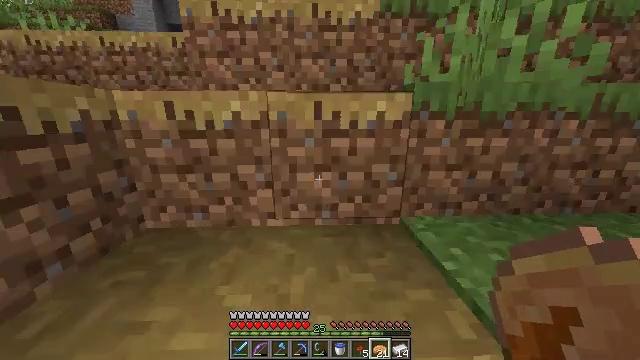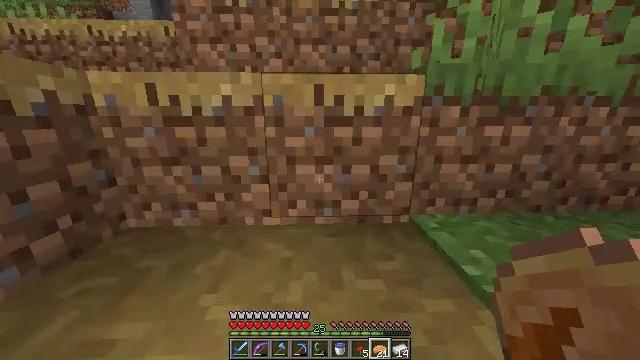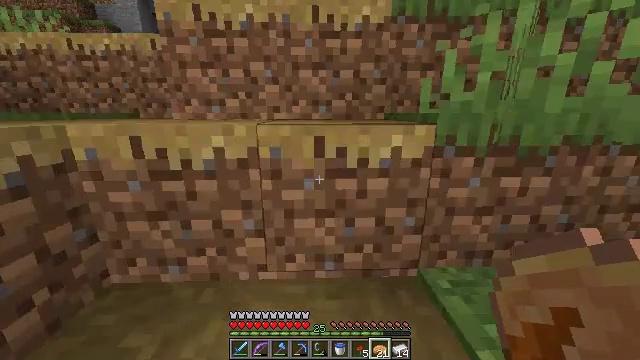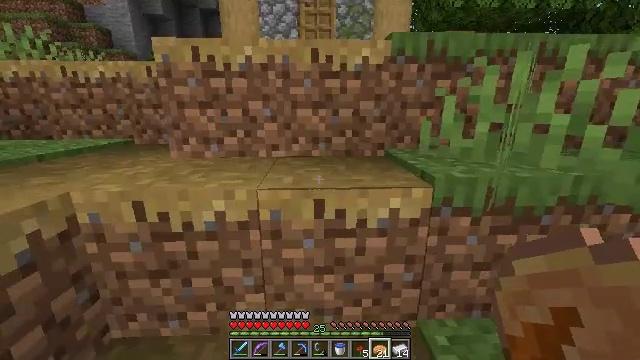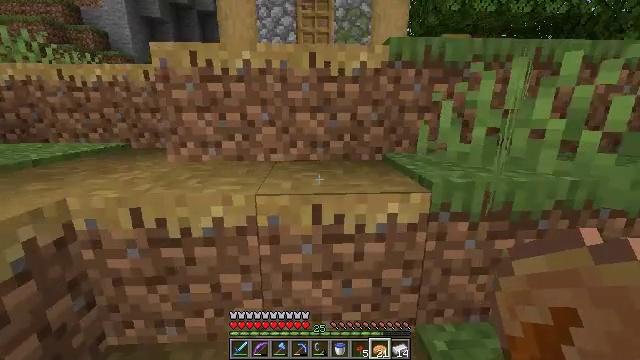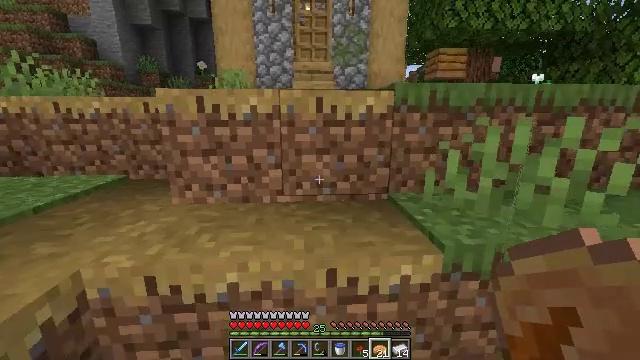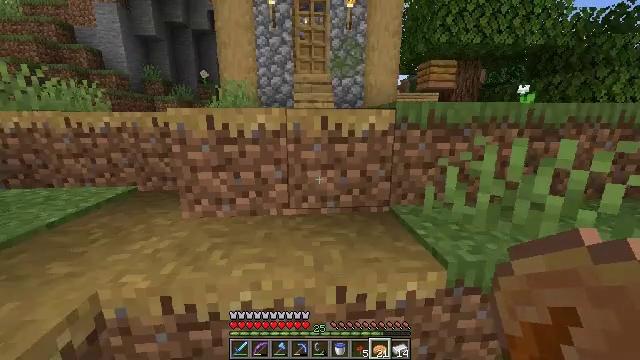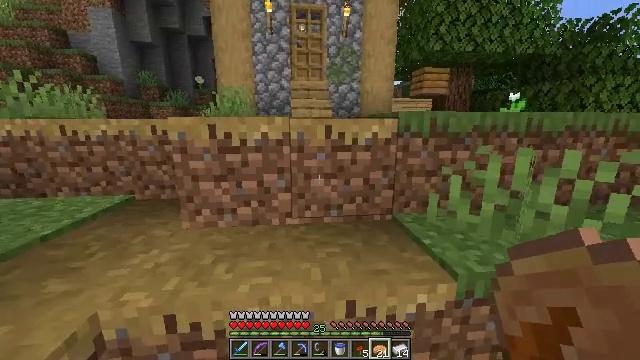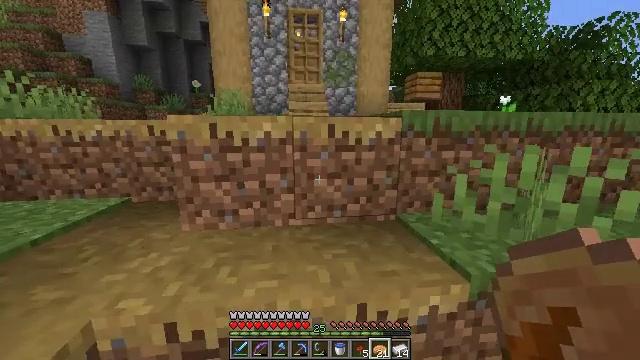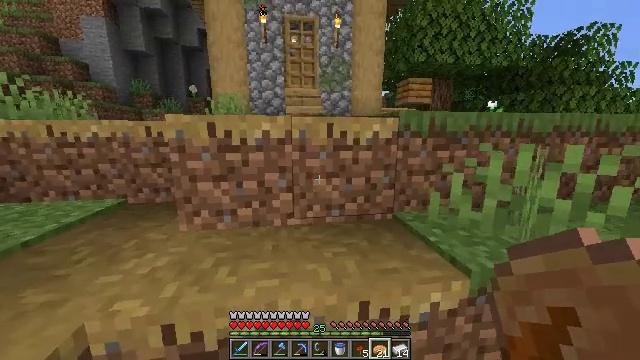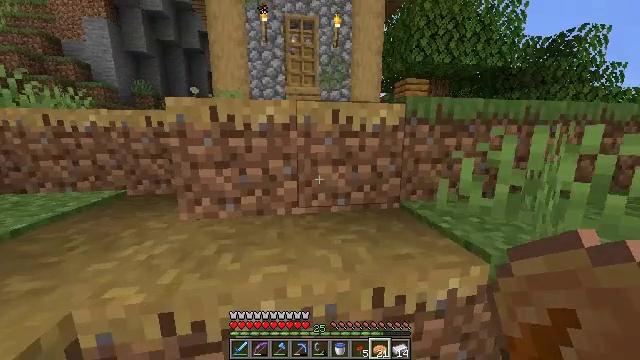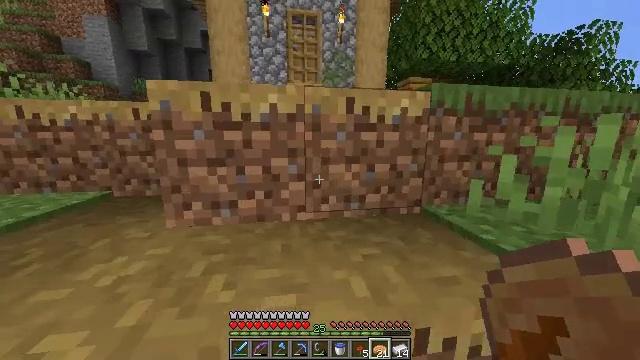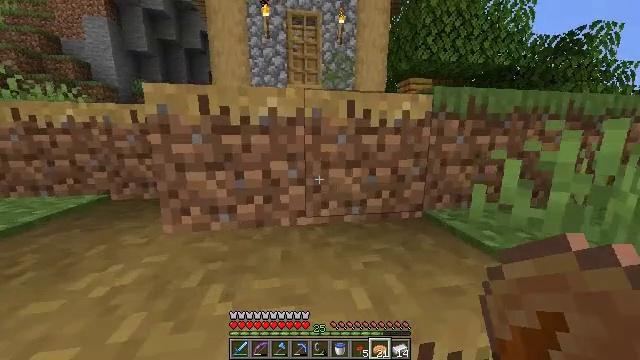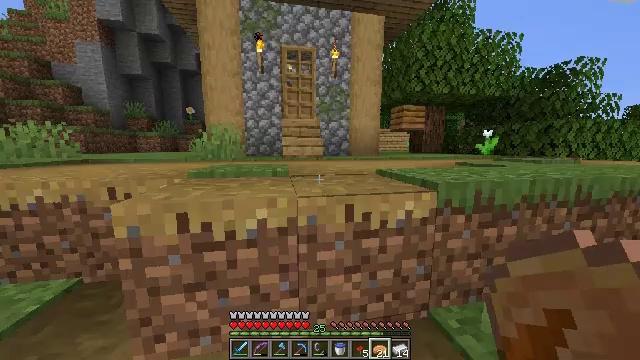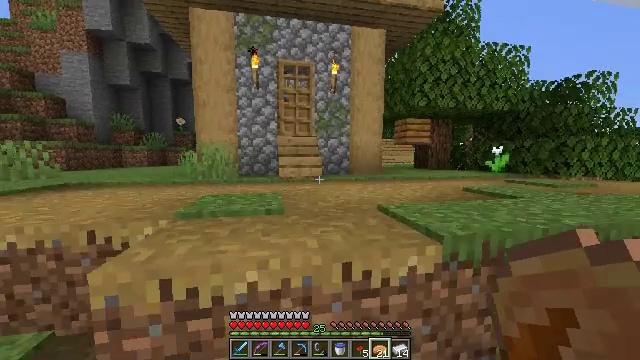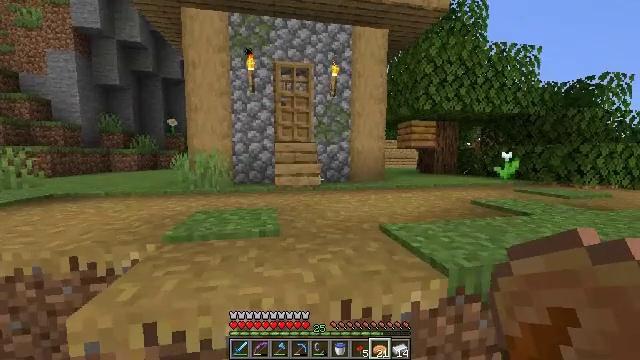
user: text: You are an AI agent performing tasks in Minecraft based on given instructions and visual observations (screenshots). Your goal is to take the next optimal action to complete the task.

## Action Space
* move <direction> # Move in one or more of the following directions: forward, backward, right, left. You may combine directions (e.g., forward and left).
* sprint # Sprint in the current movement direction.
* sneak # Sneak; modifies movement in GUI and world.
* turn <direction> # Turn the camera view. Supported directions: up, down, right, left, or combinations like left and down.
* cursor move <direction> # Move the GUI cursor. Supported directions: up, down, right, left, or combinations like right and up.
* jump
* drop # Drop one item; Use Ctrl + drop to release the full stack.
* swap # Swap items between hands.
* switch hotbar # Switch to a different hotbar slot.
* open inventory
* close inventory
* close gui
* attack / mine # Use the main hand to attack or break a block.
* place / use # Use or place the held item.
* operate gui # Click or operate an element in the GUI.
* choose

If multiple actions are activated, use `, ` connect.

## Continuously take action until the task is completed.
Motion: motion action
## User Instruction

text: Break the oxeye daisy to gather it.
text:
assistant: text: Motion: move forward and move left, sprint, jump
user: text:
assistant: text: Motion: move forward and move left, sprint, jump
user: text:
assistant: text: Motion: move forward and move left, sprint, jump
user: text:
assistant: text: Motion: move forward and move left, sprint, jump
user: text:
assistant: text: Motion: move forward and move left, sprint, turn right and up, jump
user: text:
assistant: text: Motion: move forward and move left, sprint, jump
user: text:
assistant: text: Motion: move forward, sprint, turn right, jump
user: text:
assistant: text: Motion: move forward, sprint, turn right, jump
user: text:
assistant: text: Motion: move forward, sprint, turn right, jump
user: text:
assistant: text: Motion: move forward, sprint, jump
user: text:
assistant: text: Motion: move forward, sprint, jump
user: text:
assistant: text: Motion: move forward, sprint, jump
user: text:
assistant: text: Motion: move forward, sprint, turn right and up, jump
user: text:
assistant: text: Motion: move forward, sprint, turn up, jump
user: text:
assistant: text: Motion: move forward, sprint, jump
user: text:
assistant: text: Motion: move forward, sprint, jump
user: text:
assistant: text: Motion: move forward, sprint, turn left, jump
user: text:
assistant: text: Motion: move forward, sprint, turn left, jump
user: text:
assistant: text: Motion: move forward, sprint, turn left, jump
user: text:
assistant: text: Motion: move forward, sprint, turn left, jump
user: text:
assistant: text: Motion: move forward, sprint, jump
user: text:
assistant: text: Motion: move forward, sprint, jump
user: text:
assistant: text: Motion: move forward, sprint, jump
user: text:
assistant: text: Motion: move forward, sprint, jump
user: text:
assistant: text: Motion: move forward, sprint, jump
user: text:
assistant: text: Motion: move forward, sprint, jump
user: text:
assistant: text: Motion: move forward, sprint, turn up
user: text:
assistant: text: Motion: move forward, sprint
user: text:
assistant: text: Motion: move forward, sprint
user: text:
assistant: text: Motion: move forward, sprint, turn up